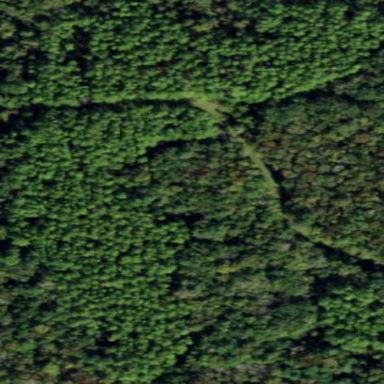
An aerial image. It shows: Forest area predominantly covered with needle-leaved trees.